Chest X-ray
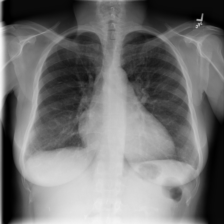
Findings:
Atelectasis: negative
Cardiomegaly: positive
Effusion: negative
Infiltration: positive
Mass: negative
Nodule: negative
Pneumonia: negative
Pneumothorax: negative
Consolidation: negative
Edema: negative
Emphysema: negative
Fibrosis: negative
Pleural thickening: negative
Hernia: negative